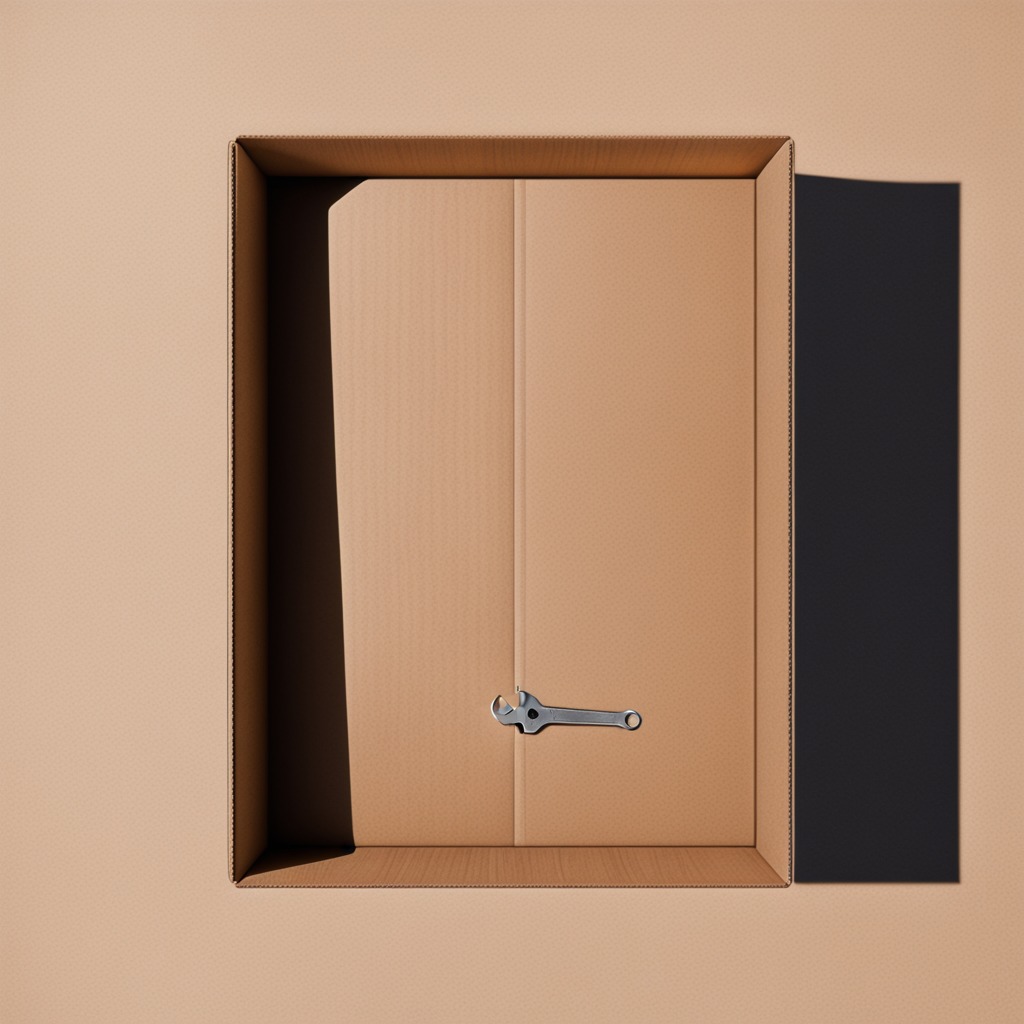
A wrench is lying on a clean dry cardboard box surface in an outdoor workshop during daytime bright natural light soft shadows slightly creased but